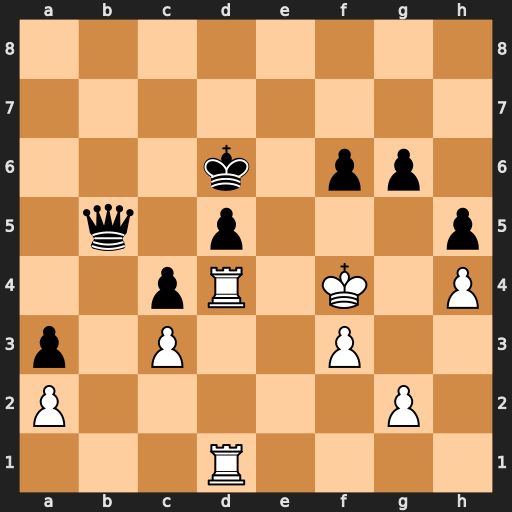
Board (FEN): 8/8/3k1pp1/1q1p3p/2pR1K1P/p1P2P2/P5P1/3R4
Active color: w
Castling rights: -
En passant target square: -
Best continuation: Rxd5+ Qxd5 Rxd5+